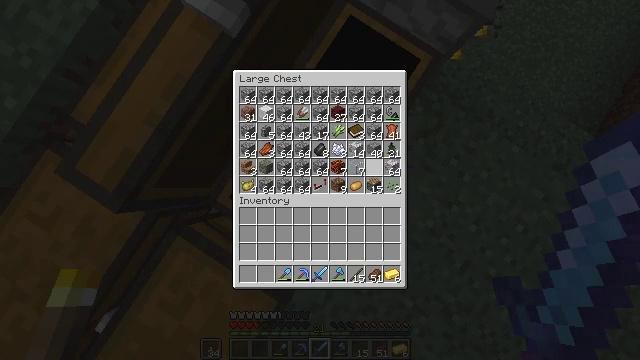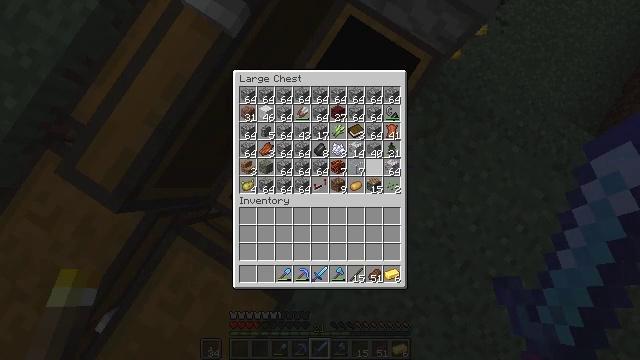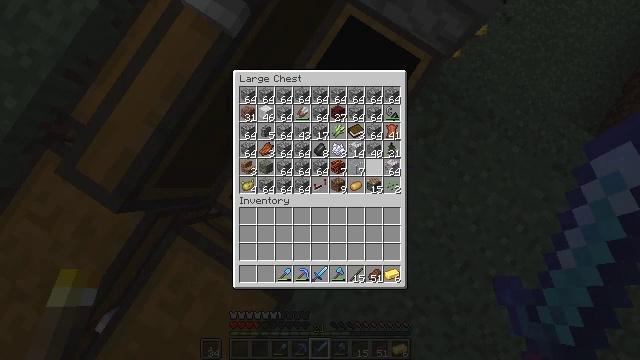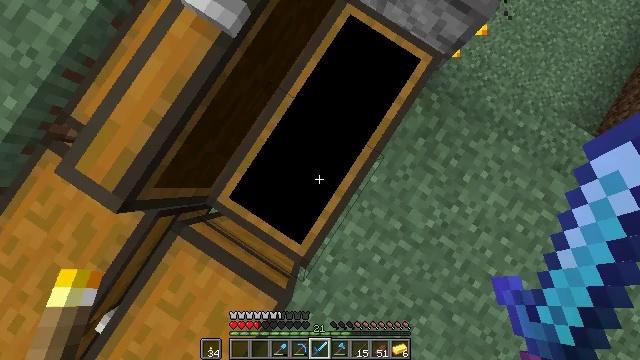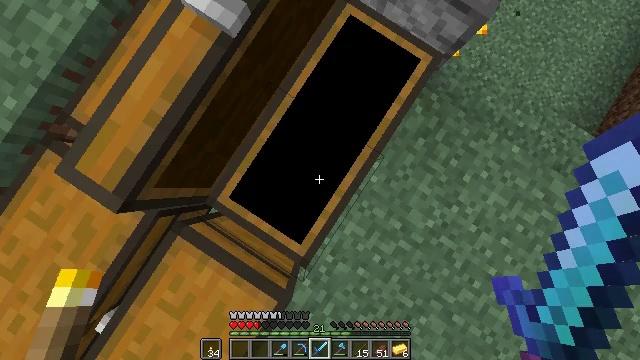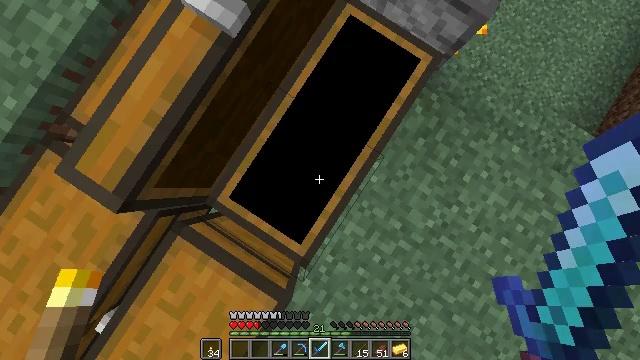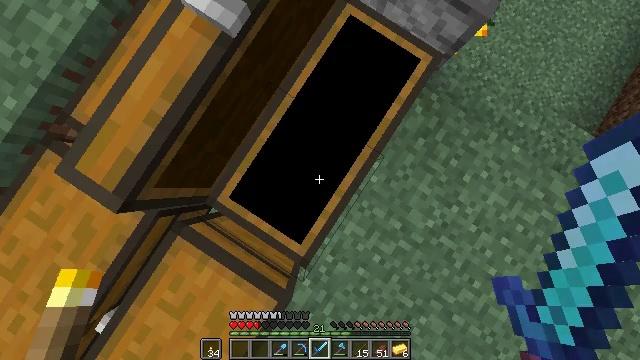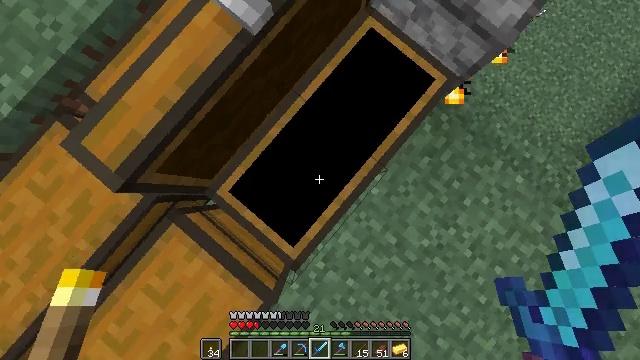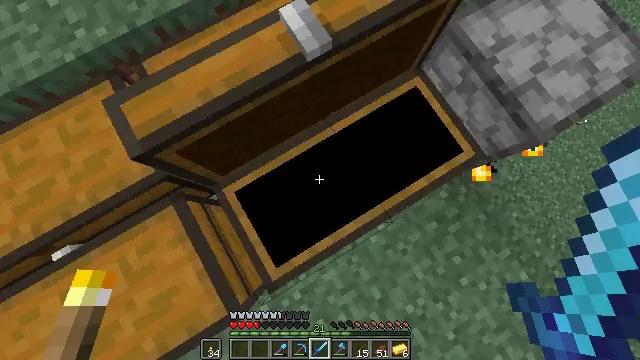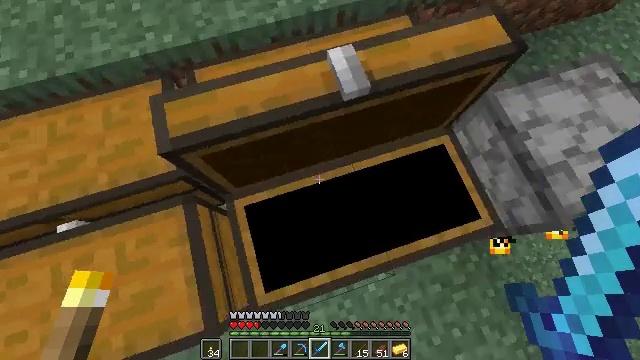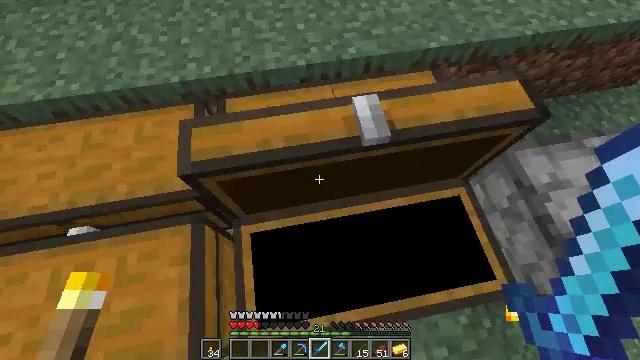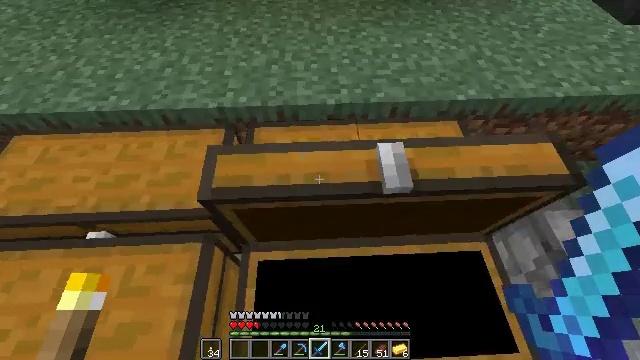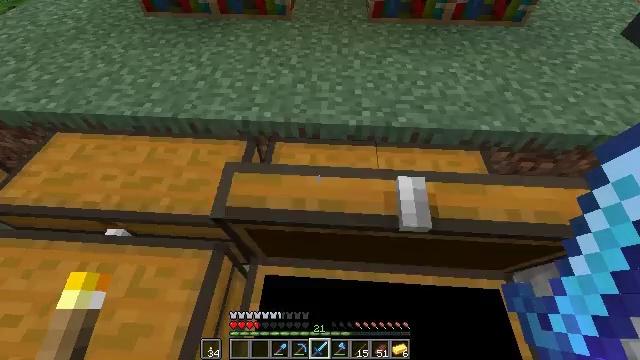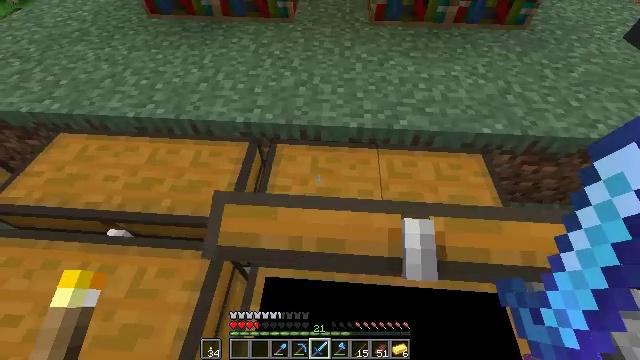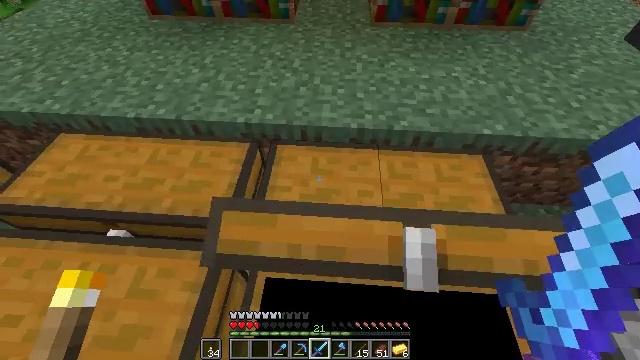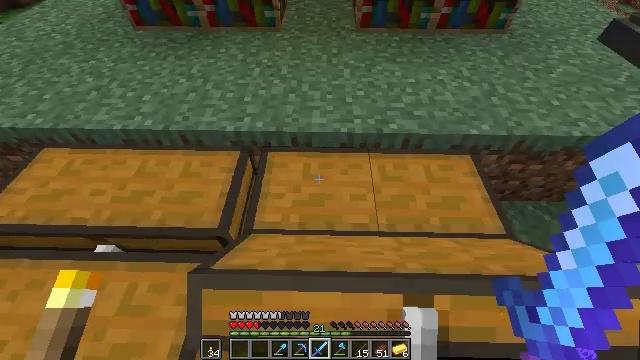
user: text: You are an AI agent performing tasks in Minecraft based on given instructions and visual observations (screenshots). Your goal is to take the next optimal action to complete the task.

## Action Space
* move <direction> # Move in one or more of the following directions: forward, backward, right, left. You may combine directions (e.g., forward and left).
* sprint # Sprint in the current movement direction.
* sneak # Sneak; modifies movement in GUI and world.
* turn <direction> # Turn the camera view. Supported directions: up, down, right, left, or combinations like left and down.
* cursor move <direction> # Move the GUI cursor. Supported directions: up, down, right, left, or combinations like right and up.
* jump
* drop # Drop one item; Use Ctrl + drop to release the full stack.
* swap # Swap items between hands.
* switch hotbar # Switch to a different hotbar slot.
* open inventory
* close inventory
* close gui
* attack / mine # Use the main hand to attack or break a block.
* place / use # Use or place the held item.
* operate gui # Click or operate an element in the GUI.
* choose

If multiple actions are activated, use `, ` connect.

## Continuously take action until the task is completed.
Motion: motion action
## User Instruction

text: Combine gold, sticks, and redstone in the crafting table to make a powered rail.
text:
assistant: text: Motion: no_op
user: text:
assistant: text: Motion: no_op
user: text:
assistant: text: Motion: no_op
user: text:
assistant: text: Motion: close gui
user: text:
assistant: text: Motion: no_op
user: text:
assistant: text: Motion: no_op
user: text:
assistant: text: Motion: turn left and up
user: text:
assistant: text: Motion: turn left and up
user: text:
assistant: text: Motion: turn left and up
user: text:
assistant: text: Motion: turn left and up
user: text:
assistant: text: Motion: turn left and up
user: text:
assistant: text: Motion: turn left and up
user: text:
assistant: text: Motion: no_op
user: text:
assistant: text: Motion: no_op
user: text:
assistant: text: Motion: turn right and up
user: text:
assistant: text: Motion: turn right
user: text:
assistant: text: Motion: turn right
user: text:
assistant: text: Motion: turn right
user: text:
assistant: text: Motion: turn right and down
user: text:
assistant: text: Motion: turn down
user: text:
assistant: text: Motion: use / place
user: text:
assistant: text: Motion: use / place
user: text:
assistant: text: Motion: use / place
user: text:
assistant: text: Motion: use / place
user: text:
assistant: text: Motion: no_op
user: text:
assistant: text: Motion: open gui
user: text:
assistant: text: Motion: cursor move right
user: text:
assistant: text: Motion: cursor move right
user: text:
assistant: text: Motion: cursor move right
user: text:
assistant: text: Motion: cursor move right